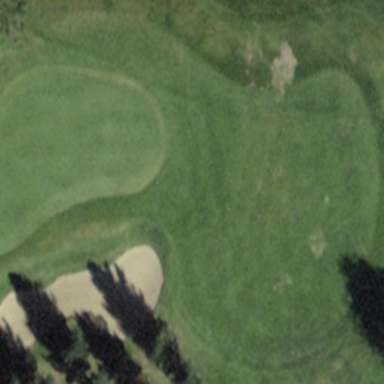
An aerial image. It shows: Golf fairway surrounded by grass.